Question: I have array with more than 10 records in it and i want to pass it to the controller but it pop ups the error saying bad request.
Following is my code:
'''
$('#submit_fourth').click(function(){
//send information to server
$.ajax({
type: 'POST',
url: '<?php print site_url('orgnization/storeData'); ?>/'+fields
});
});
'''
As shown in the code, 'fields' is the array containing data. Now following is the error message in the firebug.

Any help ?
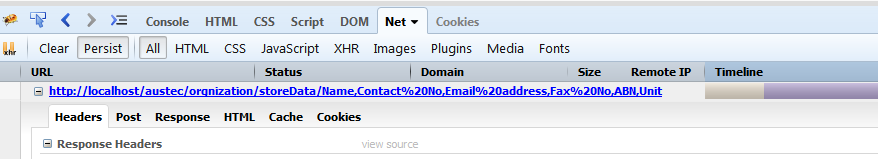
Answer: try this:
'''
$('#submit_fourth').click(function(){
//send information to server
$.ajax({
type: 'POST',
data: {fields:fields},
url: '<?php print site_url('orgnization/storeData'); ?>/'
success: function(data)
{
console.log('Success');
}
});
});
'''
and in php code:
'''
public function storeData()
{
....
if($this->input->post())
{
$fields = $this->input->post('fields');
}
....
}
'''